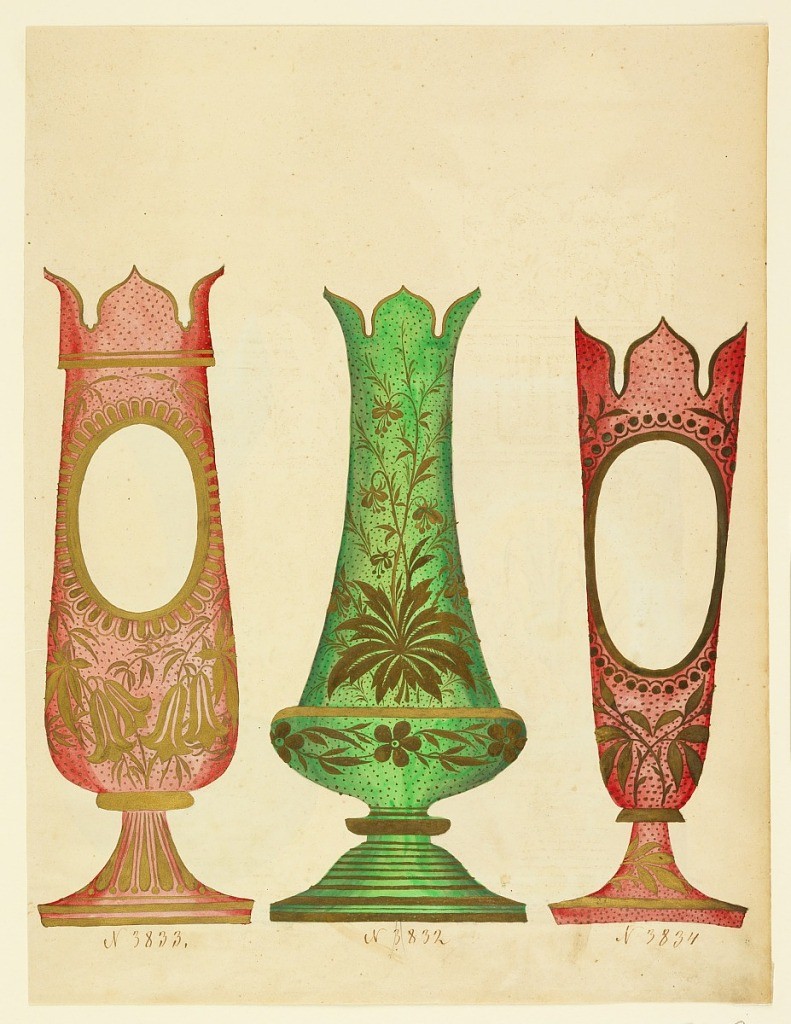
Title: Designs for Colored Glass Vases
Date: ca. 1850
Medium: Brush and rose and green wash, gold gouache, graphite on white wove paper
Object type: Drawing
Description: Designs for three glasswares. In the center is a green vase with vegetal patterns on it. On either side of it are red vases with ovals cut out of their centers.